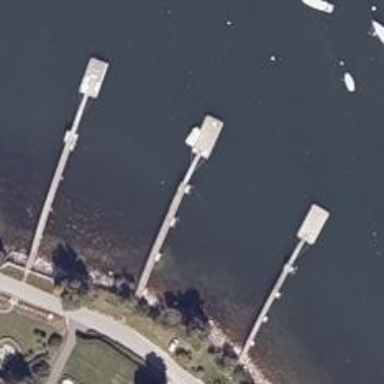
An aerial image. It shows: Man-made pier.